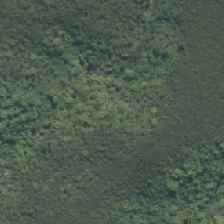
Land cover: grose_broom